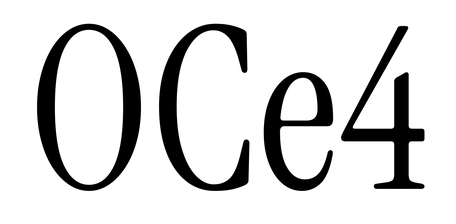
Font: InstrumentSerif-Regular